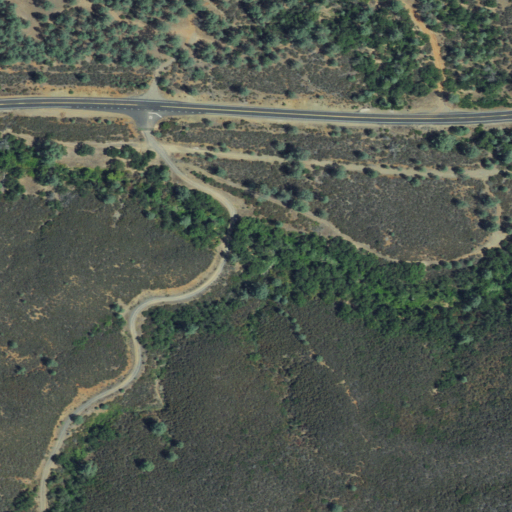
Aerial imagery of valley in California named Spring Gulch containing open development, shrub, mixed forest, deciduous forest, evergreen forest, and low intensity development